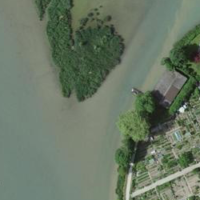
EUNIS habitat code: 15
Species observed at this site:
Tachybaptus ruficollis
Corvus corone
Podiceps cristatus
Fulica atra
Anas crecca
Dendrocopos major
Turdus viscivorus
Aegithalos caudatus
Gallinago gallinago
Spinus spinus
Phylloscopus collybita
Larus michahellis
Gallinula chloropus
Cygnus olor
Ardea alba
Erithacus rubecula
Pica pica
Garrulus glandarius
Picus viridis
Anas acuta
Motacilla cinerea
Cyanistes caeruleus
Anas platyrhynchos
Troglodytes troglodytes
Aythya ferina
Chloris chloris
Aythya fuligula
Fringilla coelebs
Passer domesticus
Mareca penelope
Carduelis carduelis
Columba palumbus
Turdus merula
Spatula clypeata
Mareca strepera
Euonymus europaeus
Parus major
Mergus merganser
Motacilla alba